Question: I am using <URL> to display a map.
This is the JQuery:
'''
<script type="text/javascript">
var myOptions = {
zoom: 8,
center: new google.maps.LatLng($("#lat").val(), $("#long").val()),
mapTypeId: google.maps.MapTypeId.HYBRID
};
var map = new google.maps.Map(document.getElementById("map"), myOptions);
'''
But the map doesn't highlight the point. It just shows the area on the map...what I would like it to look like is this:

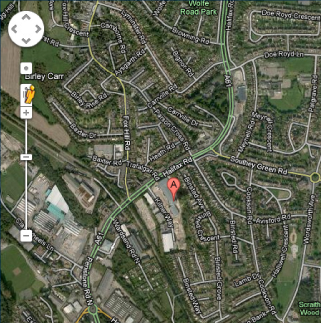
Answer: Have a look at the source code of this example with a marker:
<URL>
Example using your code:
'''
<script type="text/javascript" src="//maps.googleapis.com/maps/api/js?sensor=false"></script>
<script type="text/javascript">
function initialize() {
var myLatlng = new google.maps.LatLng($("#lat").val(), $("#long").val());
//var myLatlng = new google.maps.LatLng(-25.363882,131.044922);
var myOptions = {
zoom: 8,
center: myLatlng,
mapTypeId: google.maps.MapTypeId.HYBRID
};
var map = new google.maps.Map(document.getElementById("map"), myOptions);
var contentString = '<div id="content">Info window html</div>';
var infowindow = new google.maps.InfoWindow({
content: contentString
});
var marker = new google.maps.Marker({
position: myLatlng,
map: map,
title: 'Marker Title'
});
google.maps.event.addListener(marker, 'click', function() {
infowindow.open(map, marker);
});
}
</script>
</head>
<body onload="initialize()">
<div id="map" style="width: 400px; height: 300px;"></div>
</body>
'''